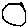
Label: circle